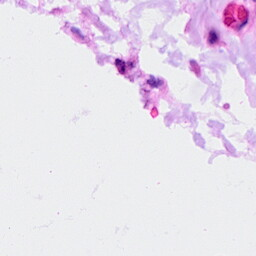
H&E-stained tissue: Ovarian